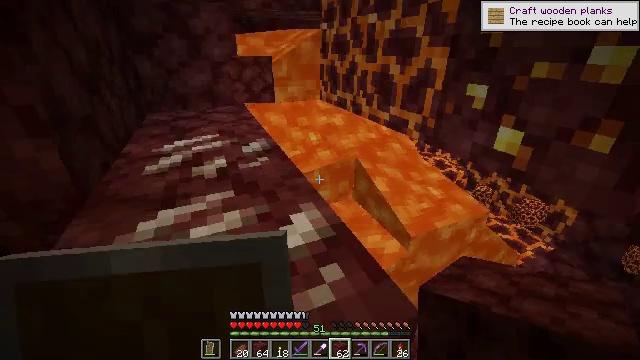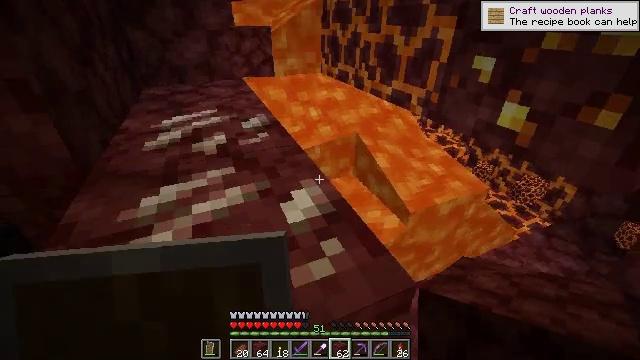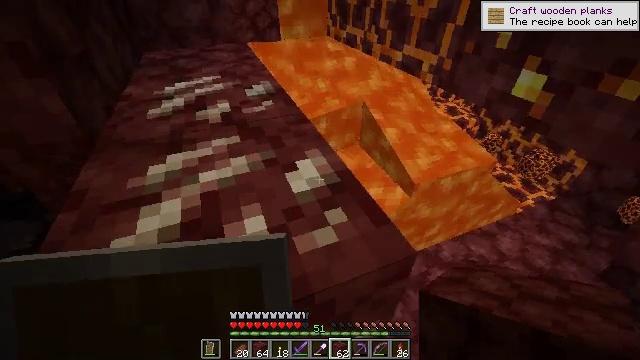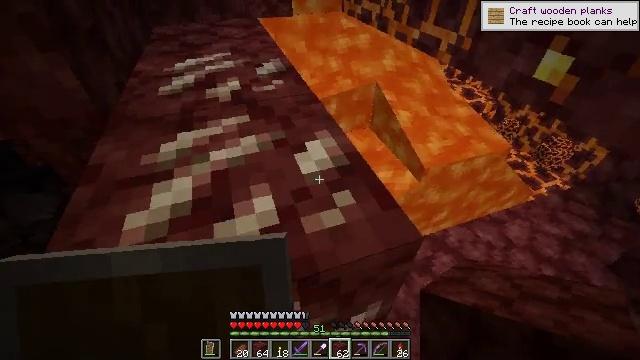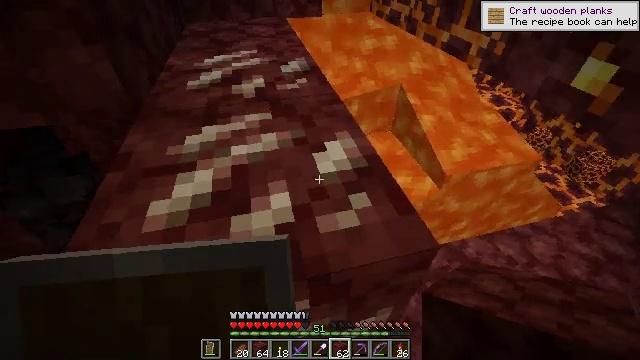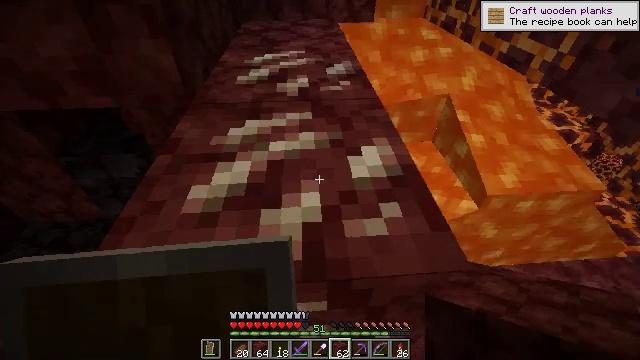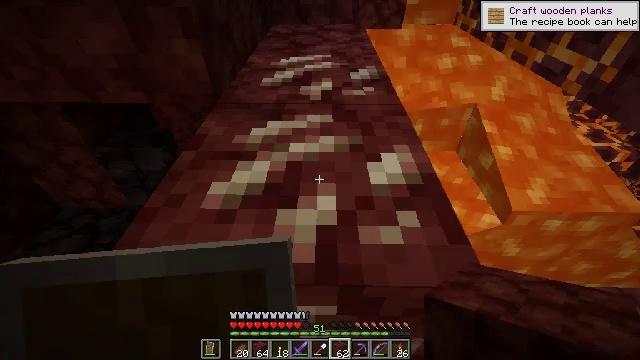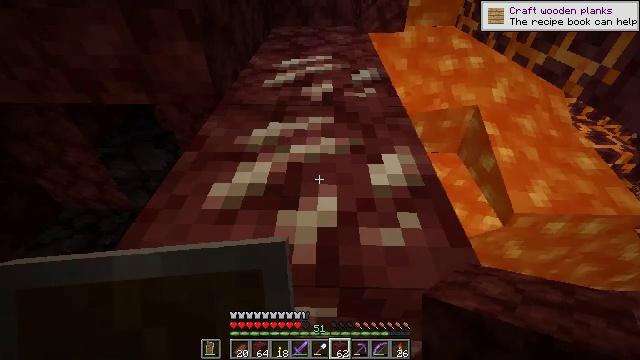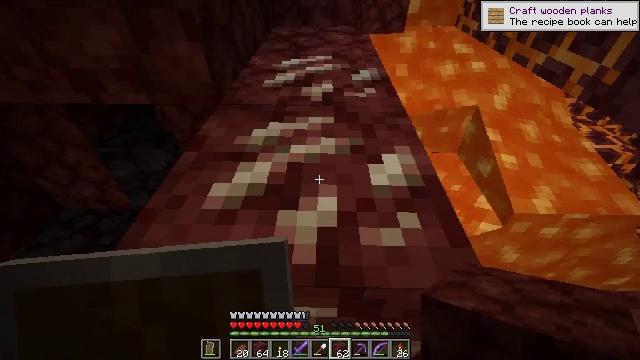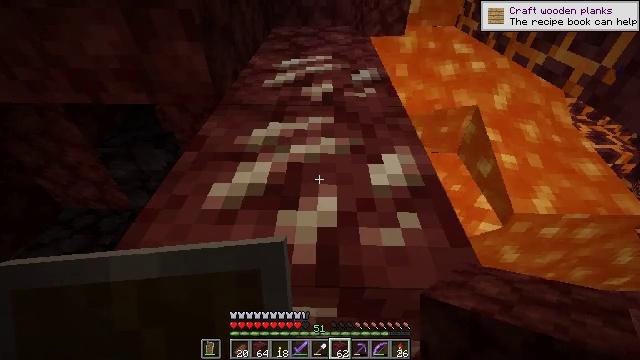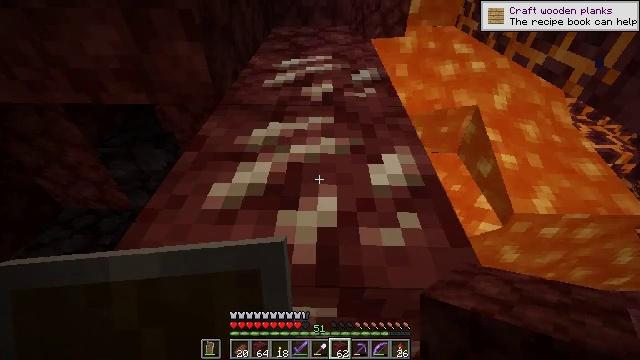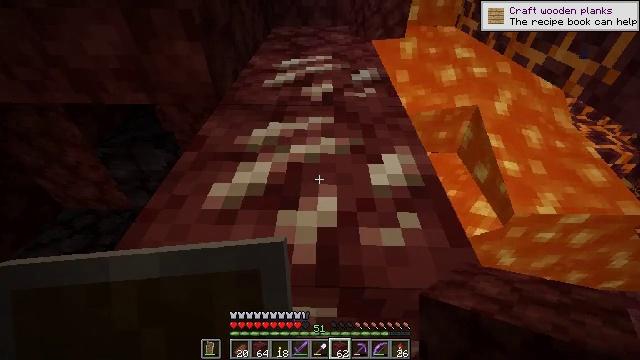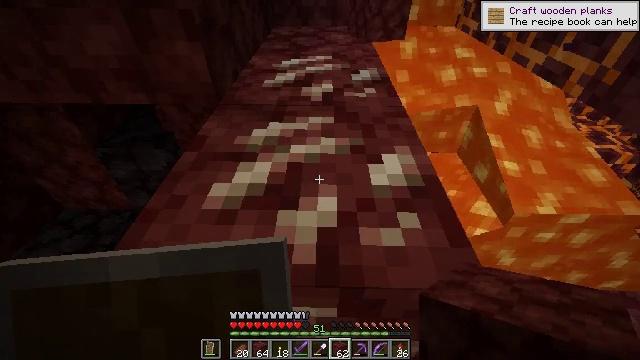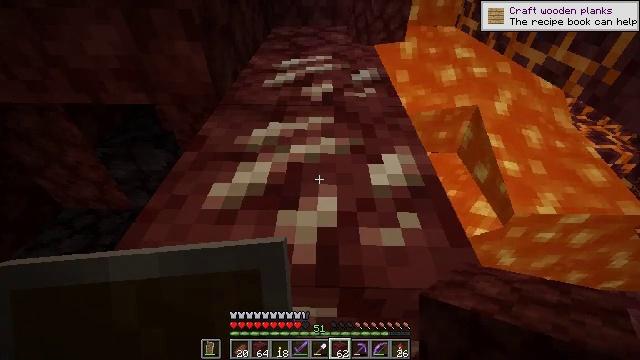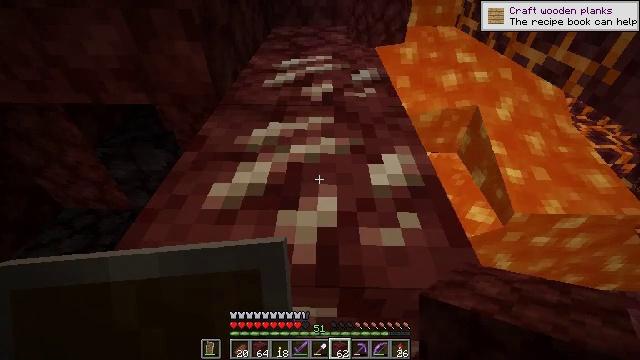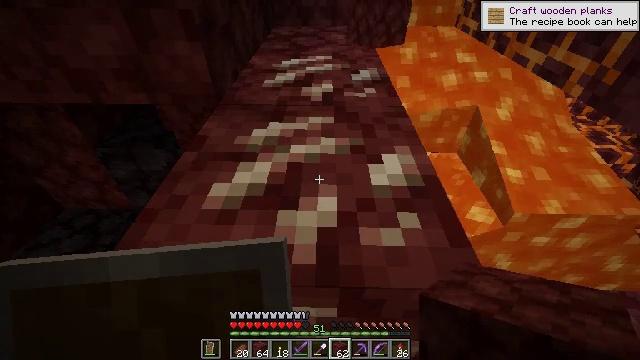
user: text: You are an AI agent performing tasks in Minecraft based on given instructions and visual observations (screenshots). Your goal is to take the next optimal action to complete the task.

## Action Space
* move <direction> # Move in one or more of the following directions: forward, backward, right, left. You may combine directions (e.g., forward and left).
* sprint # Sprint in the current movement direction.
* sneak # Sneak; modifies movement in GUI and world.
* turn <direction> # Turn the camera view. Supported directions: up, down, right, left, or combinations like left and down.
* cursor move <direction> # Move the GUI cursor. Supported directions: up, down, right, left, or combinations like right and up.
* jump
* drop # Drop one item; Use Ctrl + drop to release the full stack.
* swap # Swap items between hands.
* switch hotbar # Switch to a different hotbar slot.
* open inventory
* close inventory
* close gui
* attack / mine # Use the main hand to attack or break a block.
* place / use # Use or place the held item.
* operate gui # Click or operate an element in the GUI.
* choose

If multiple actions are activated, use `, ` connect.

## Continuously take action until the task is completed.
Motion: motion action
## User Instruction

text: Extract nether quartz by breaking the ore.
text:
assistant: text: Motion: turn down
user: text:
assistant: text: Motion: turn left and down
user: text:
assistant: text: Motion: turn left and down
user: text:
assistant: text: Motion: turn left
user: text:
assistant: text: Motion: turn left
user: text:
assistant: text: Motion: turn left
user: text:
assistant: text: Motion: no_op
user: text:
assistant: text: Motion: no_op
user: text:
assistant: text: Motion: no_op
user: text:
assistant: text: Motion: no_op
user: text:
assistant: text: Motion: no_op
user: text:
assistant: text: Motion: no_op
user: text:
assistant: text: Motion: no_op
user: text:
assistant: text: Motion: no_op
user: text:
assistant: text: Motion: no_op
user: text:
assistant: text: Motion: no_op
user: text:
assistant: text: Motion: no_op
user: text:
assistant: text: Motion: no_op
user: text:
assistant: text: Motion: no_op
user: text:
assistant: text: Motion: no_op
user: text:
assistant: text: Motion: no_op
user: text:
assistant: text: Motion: attack / mine
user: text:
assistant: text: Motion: attack / mine
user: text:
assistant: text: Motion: attack / mine
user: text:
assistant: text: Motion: no_op
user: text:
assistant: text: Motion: no_op
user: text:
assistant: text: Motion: no_op
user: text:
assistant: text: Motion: no_op
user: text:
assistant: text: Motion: no_op
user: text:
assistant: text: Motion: no_op